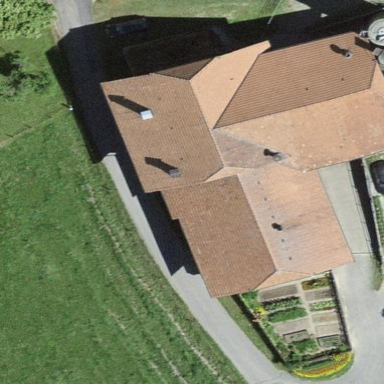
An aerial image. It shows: Farm building with half-hipped roof shape.